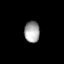
Tissue: lung
Cell type: Endothelial cells
Senescence score: 0.652
Nuclear area (px): 321
Mean DAPI intensity: 162.087